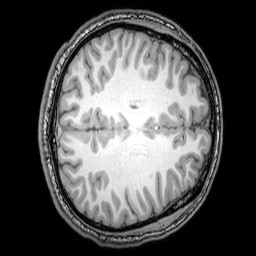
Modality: T1w
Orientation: axial
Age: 22
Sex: male
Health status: healthy
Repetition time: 0.081 s
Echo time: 0.037 s